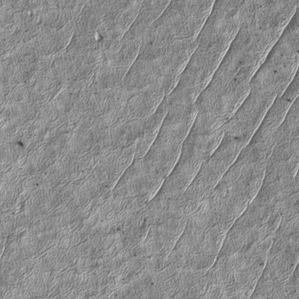
Label: frost